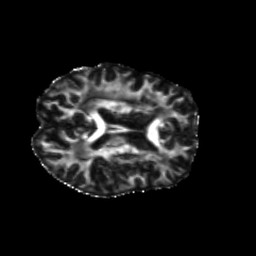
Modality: FA
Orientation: axial
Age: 62
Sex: female
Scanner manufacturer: siemens
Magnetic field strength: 3 T
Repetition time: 5.25 s
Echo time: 0.08 s